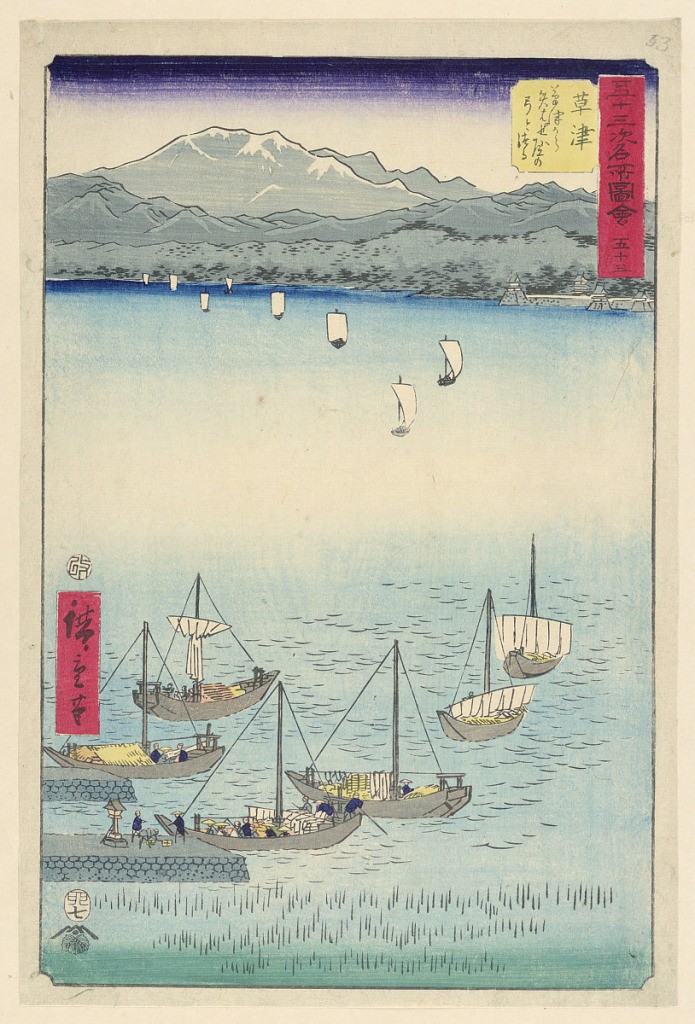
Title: Kusatsu: From Kusatsu to Yabase, a Bow and Bowstring (Kusatsu, Kusatsu kara Yabase michi no yumi to tsuru) from the series 53 Stations of Tokaido
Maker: Ando Hiroshige, Japanese, 1797–1858
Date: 1855
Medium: Woodblock print in colored ink on paper
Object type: Print
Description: A quiet landscape looking out onto the ocean shows ships sailing off into the horizon. While a number have departed while two more a set to sail, the remaining four are waiting at the docks to cast up their sails. All are bound for a peaceful journey towards the rocky mountains.